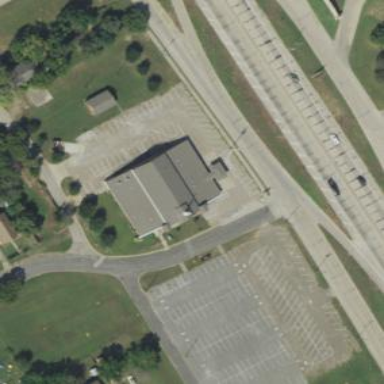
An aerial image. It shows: Building serving as place of worship.